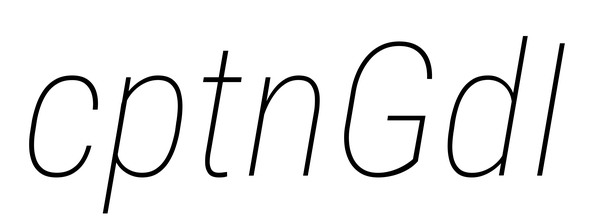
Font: Roboto-Italic_Condensed_Thin_Italic